Question: What is the value of the measurement in the image?
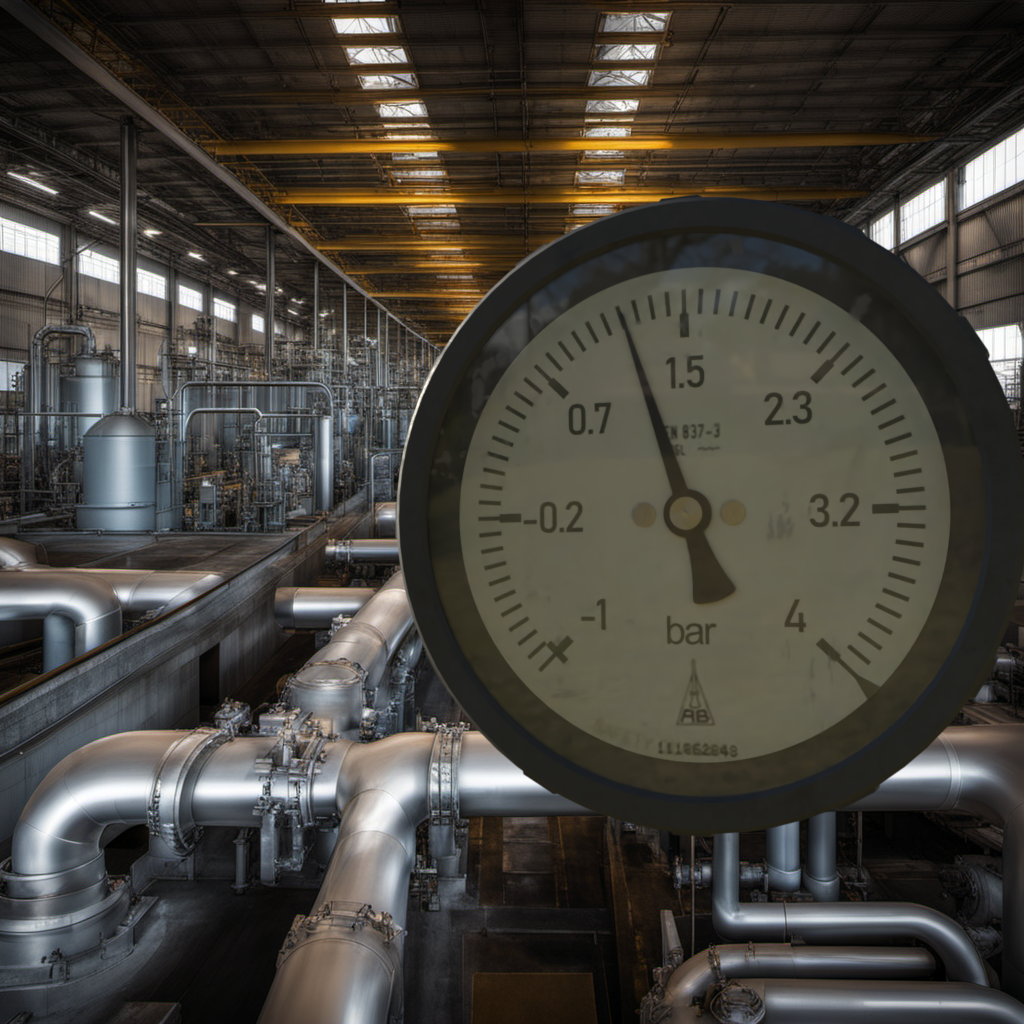
Answer: The result is 1.17
Question: What is the reading range of this measurement?
Answer: The range is from -1 to 4
Question: What is the minimum and maximum value range of this measurement?
Answer: The minimum value is -1 and the maximum value is 4